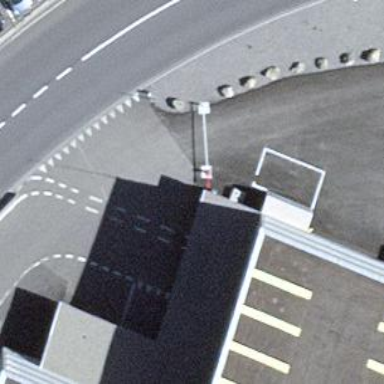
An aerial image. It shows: Lift gate barrier.